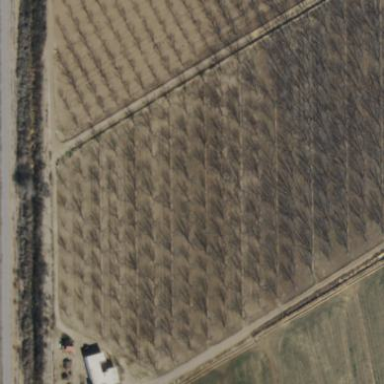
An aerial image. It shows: Orchard.